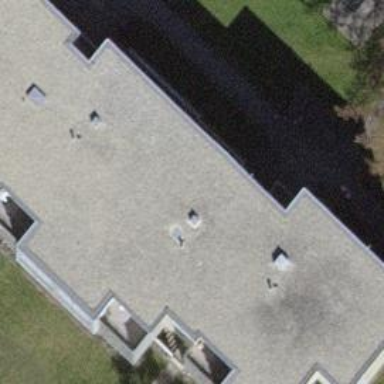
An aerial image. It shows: Flat-roofed apartment building.